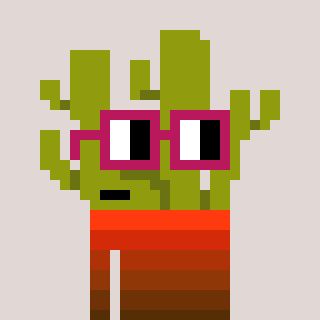
a pixel art character with square dark red glasses, a cactus-shaped head and a grayscale-colored body on a warm background